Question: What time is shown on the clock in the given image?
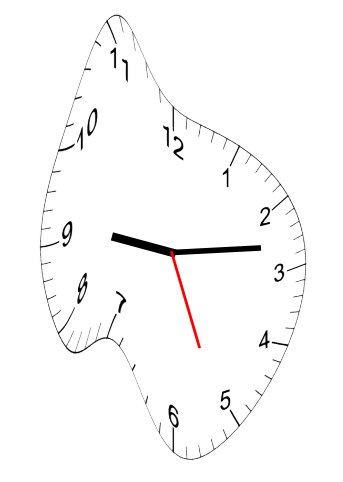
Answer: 09:13:26